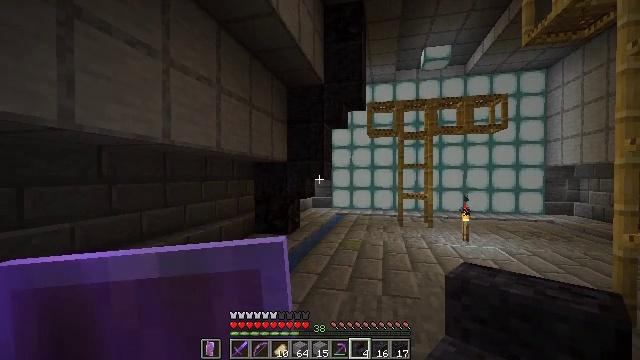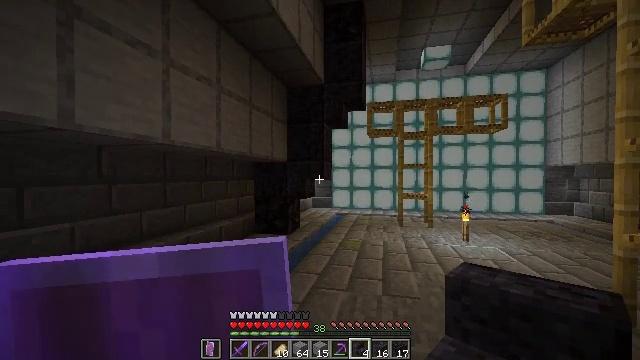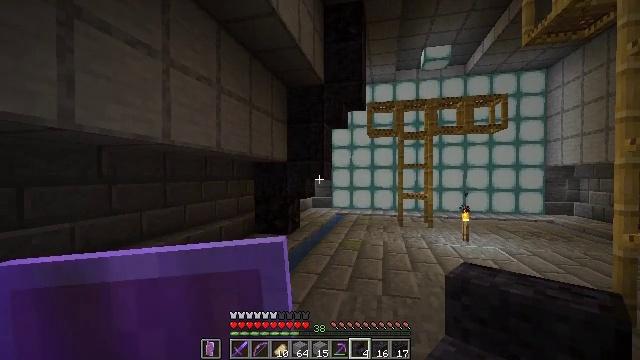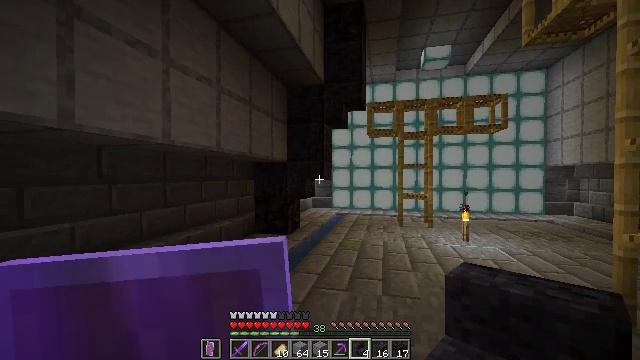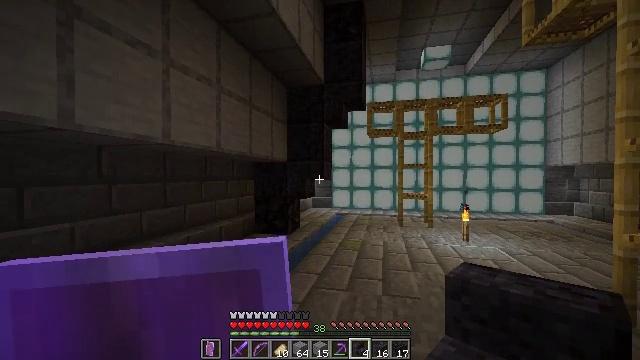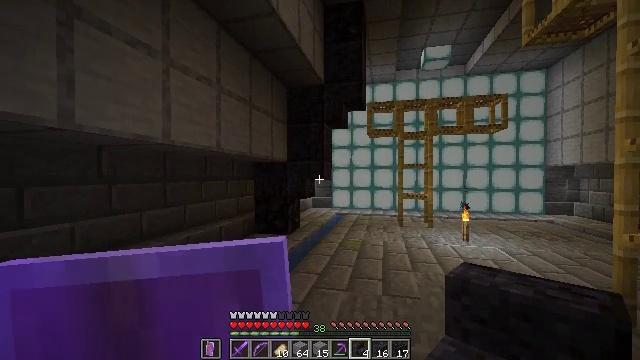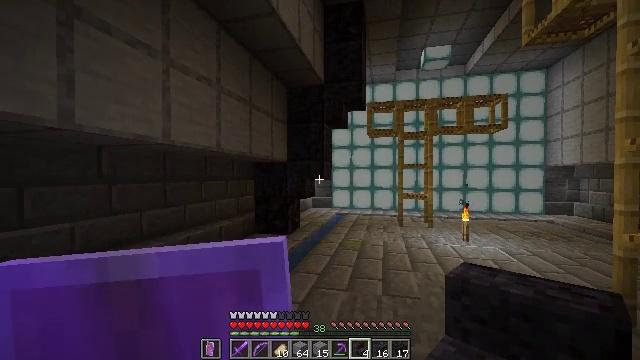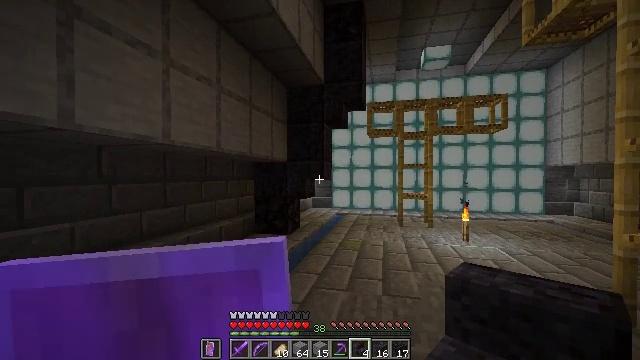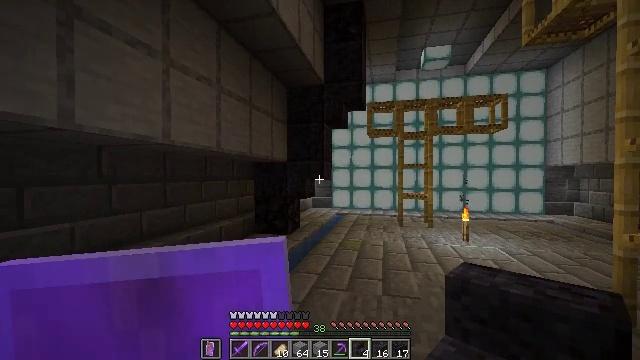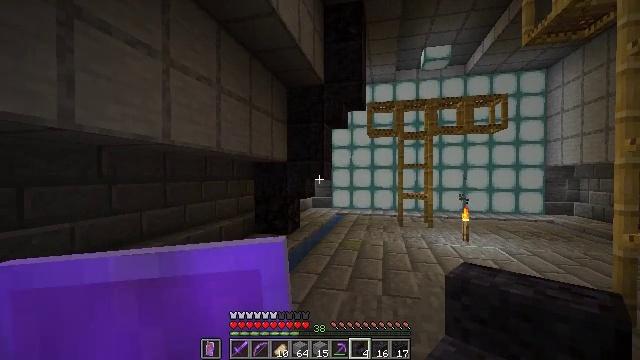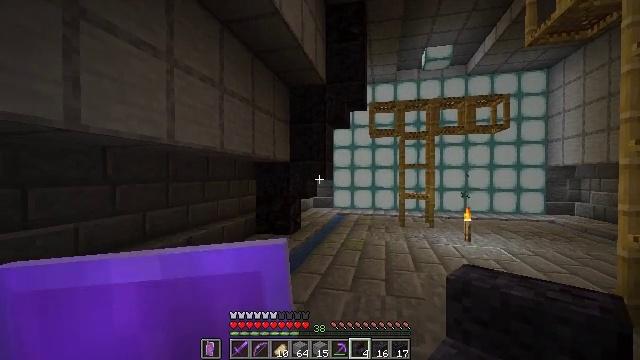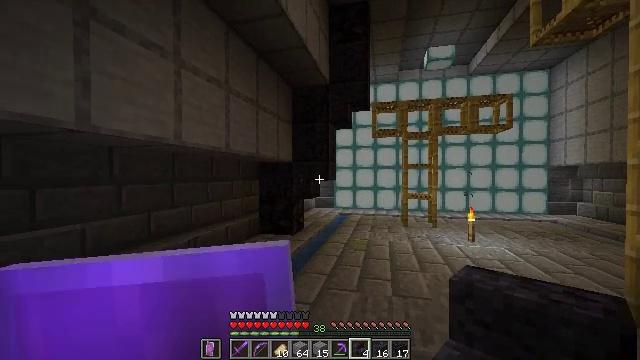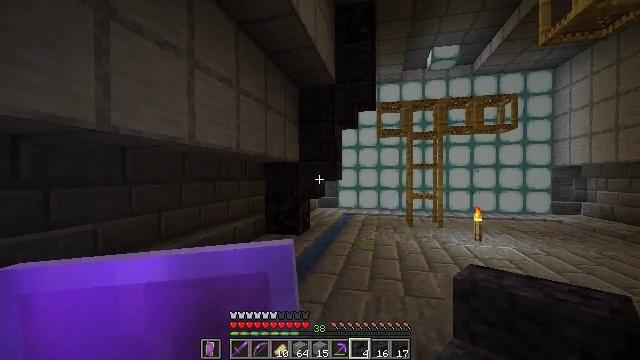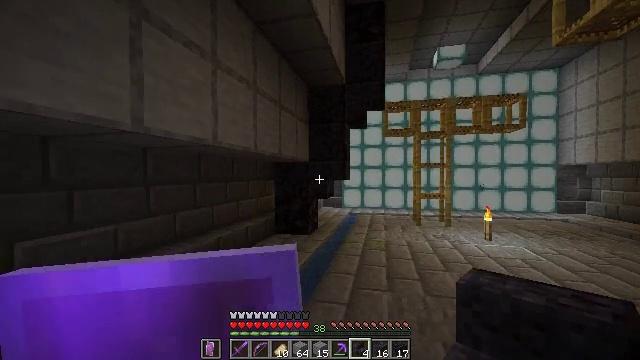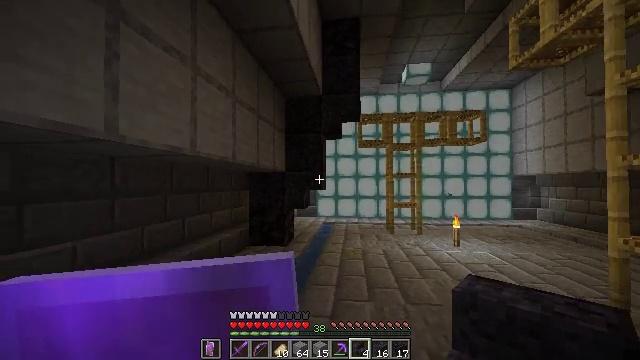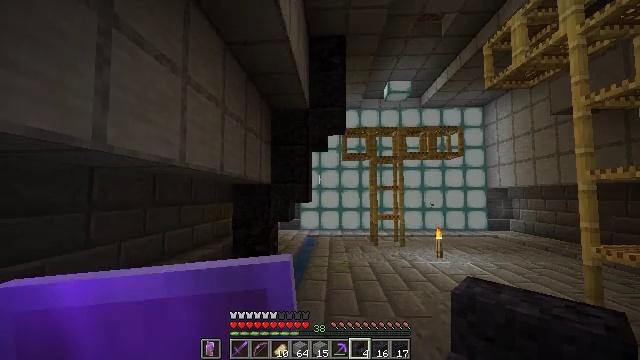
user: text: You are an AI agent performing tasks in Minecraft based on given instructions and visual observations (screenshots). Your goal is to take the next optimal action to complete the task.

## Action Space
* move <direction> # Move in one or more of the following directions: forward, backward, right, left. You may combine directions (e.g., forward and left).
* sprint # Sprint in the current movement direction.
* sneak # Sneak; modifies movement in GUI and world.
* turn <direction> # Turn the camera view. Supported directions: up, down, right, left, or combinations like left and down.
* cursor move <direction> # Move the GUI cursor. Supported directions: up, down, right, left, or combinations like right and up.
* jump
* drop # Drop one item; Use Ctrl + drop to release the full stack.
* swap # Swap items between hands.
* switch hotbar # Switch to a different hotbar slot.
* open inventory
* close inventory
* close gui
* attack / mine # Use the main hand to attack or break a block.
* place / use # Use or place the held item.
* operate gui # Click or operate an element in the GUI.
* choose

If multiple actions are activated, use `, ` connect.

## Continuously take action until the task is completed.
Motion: motion action
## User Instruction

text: Mine polished blackstone blocks.
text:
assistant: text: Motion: no_op
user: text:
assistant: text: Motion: no_op
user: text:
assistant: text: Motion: no_op
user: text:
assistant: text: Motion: no_op
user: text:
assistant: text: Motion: no_op
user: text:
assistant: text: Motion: no_op
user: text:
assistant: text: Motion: no_op
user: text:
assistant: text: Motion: no_op
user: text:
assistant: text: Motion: no_op
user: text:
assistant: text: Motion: move left
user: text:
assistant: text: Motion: move left
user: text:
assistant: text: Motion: move left
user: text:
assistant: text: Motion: move left
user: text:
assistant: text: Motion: move left, turn right and up
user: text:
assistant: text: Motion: turn right and up
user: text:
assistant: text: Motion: turn up
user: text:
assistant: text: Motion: no_op
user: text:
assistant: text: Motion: no_op
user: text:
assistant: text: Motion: no_op
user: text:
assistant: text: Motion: no_op
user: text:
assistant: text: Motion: no_op
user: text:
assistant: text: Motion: no_op
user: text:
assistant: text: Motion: no_op
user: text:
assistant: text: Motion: no_op
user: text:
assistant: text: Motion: no_op
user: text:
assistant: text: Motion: no_op
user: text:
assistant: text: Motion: no_op
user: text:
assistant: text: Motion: no_op
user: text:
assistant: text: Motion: no_op
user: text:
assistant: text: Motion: no_op